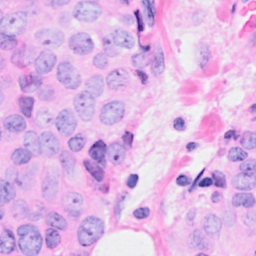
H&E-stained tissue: Breast